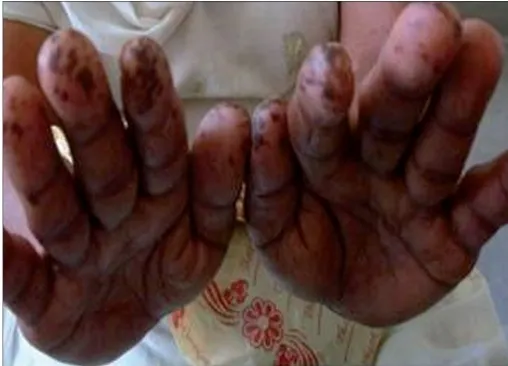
(c) brownish - black pigmentation on tips of fingers.
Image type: medical_photograph (other_medical_photograph)